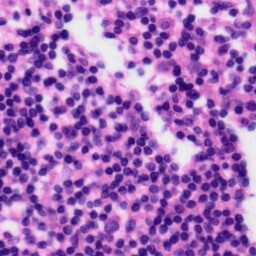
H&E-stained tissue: Tonsil